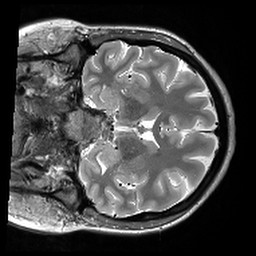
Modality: T2w
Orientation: coronal
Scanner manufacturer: siemens
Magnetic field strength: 3 T
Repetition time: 9.86 s
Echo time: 0.05 s